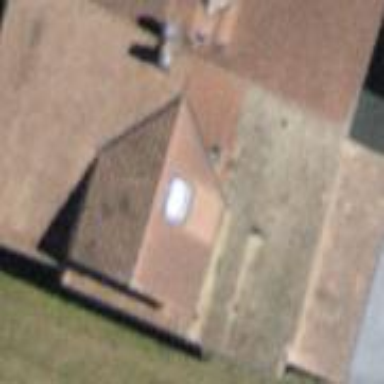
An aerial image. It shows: Farm building.